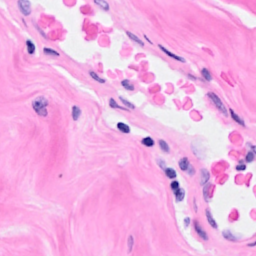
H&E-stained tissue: Breast